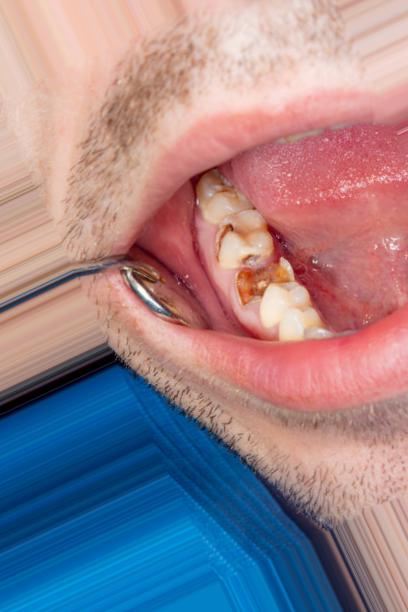
Condition: Caries